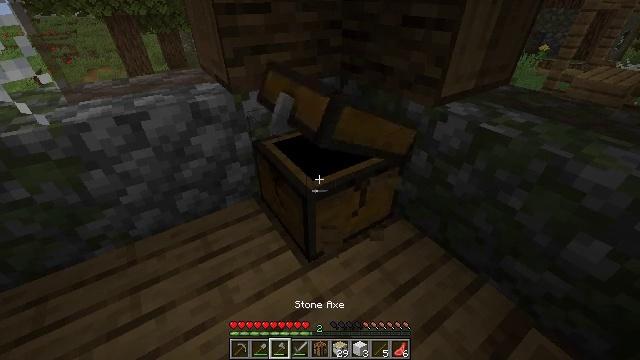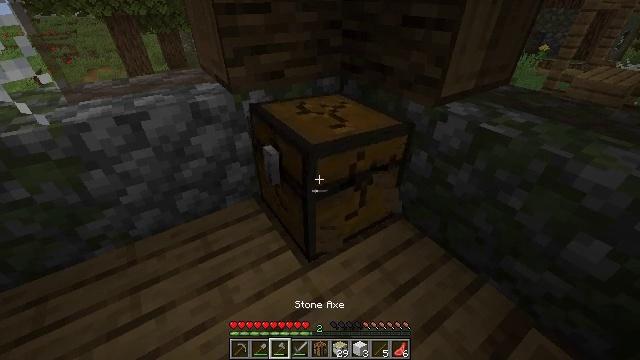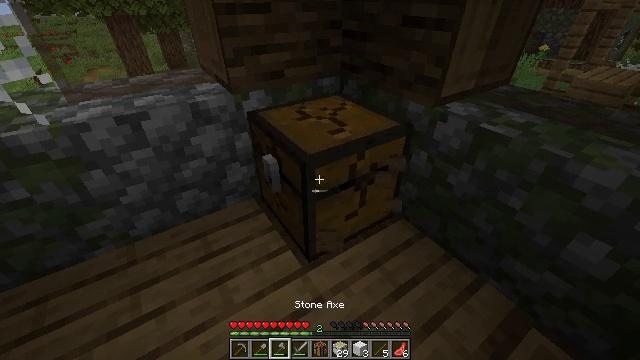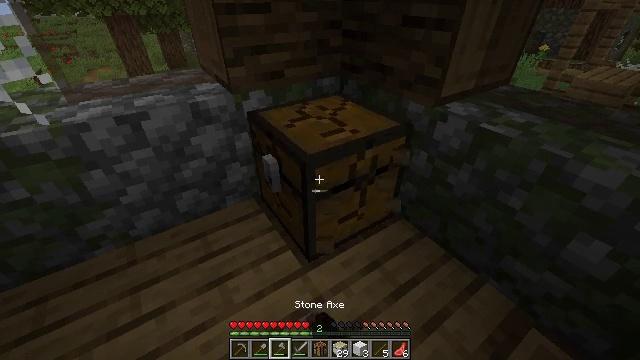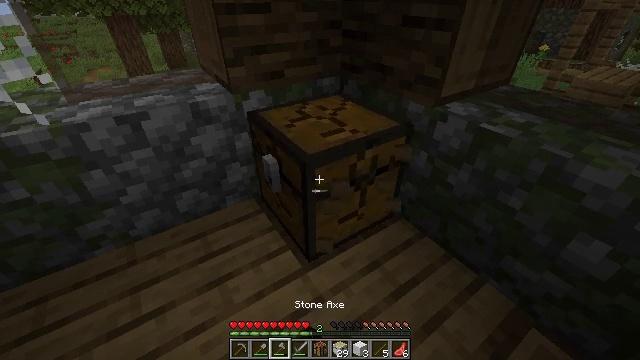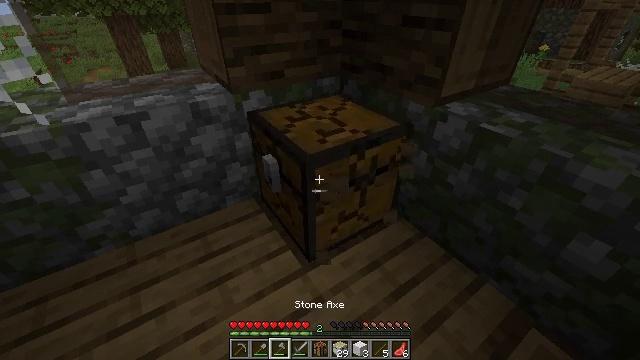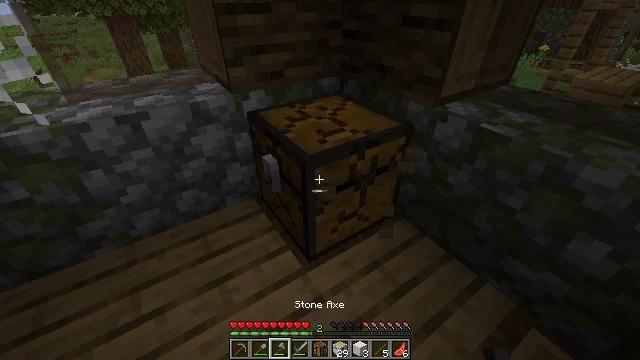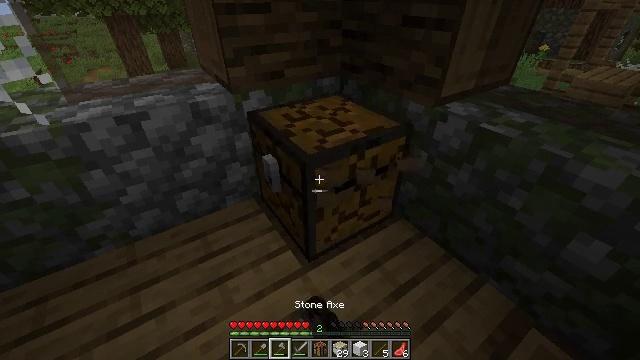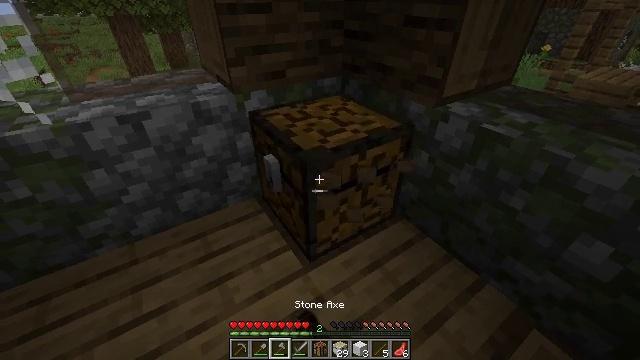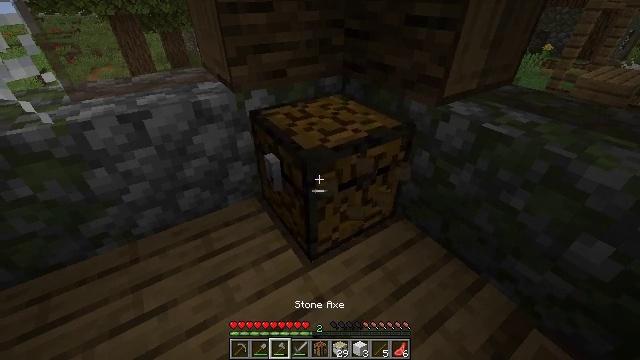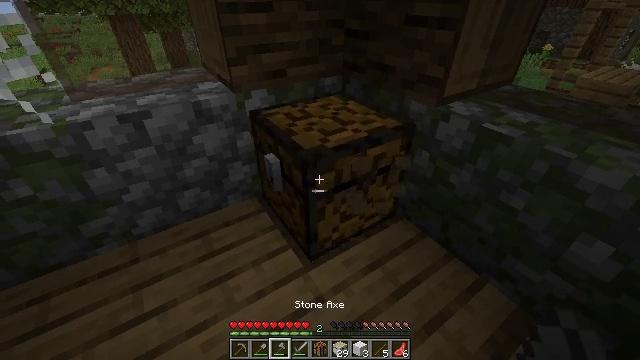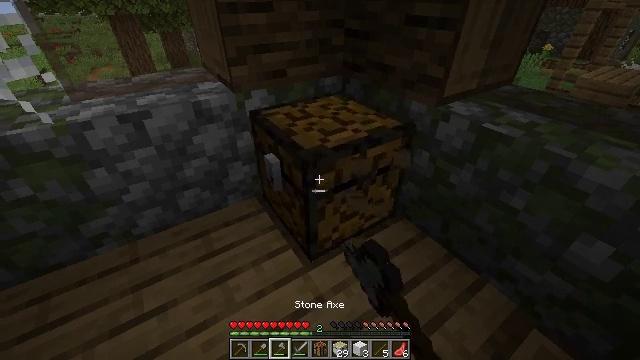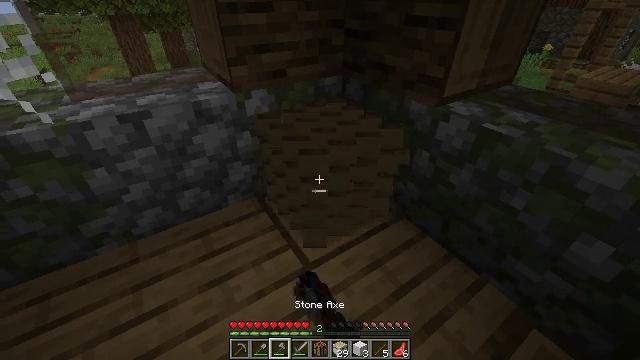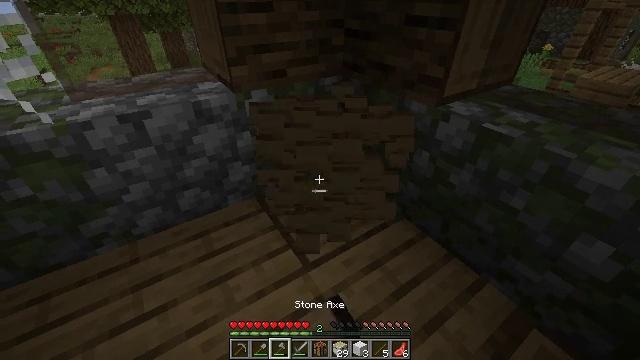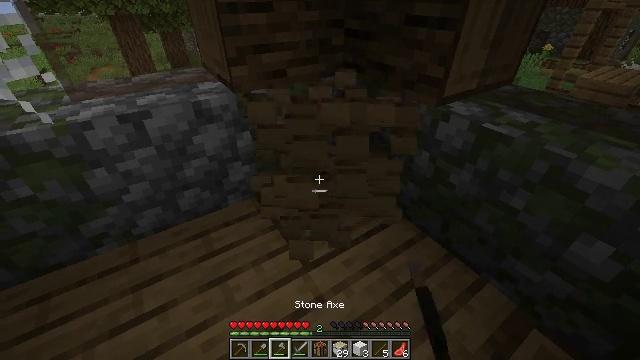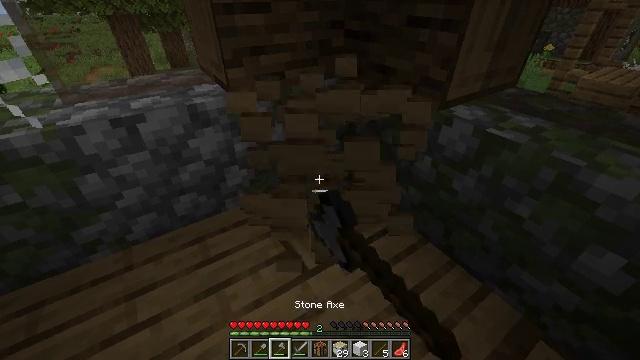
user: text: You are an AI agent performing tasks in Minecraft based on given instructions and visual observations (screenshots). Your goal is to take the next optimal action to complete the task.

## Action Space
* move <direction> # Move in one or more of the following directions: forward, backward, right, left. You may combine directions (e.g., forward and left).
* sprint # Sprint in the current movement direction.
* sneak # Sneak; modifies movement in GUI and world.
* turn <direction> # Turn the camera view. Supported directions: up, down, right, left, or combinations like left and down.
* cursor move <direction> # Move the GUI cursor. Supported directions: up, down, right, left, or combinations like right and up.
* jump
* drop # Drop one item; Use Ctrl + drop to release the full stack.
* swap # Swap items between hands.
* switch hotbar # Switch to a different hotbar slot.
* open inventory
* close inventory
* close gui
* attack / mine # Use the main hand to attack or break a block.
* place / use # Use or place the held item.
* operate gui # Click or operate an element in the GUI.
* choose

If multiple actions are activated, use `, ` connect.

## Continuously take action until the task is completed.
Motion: motion action
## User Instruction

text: Break the chest to retrieve items inside.
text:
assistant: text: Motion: attack / mine
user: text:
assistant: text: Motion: attack / mine
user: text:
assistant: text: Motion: attack / mine
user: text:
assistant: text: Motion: attack / mine
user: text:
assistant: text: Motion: attack / mine
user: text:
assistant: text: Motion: attack / mine
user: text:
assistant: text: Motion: attack / mine
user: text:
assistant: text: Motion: attack / mine
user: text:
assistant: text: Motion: attack / mine
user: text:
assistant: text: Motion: attack / mine
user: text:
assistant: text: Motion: attack / mine
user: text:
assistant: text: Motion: attack / mine
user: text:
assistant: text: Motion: attack / mine
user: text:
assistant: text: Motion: attack / mine
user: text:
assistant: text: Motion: move forward, attack / mine
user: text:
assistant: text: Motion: move forward, attack / mine
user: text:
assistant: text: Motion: attack / mine